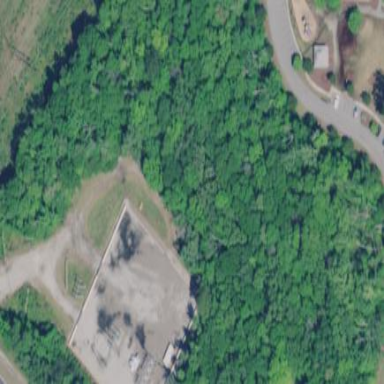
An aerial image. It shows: There is distribution substation enclosed by fence.